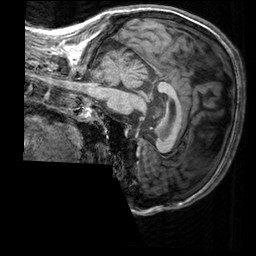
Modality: T1w
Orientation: sagittal
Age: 23
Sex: male
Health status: healthy
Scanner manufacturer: siemens
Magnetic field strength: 3 T
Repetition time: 2.3 s
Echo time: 0.00303 s